RGB frame:
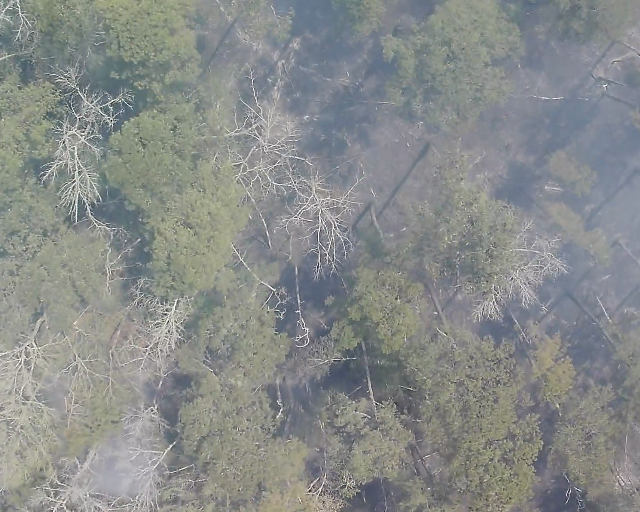
Thermal frame:
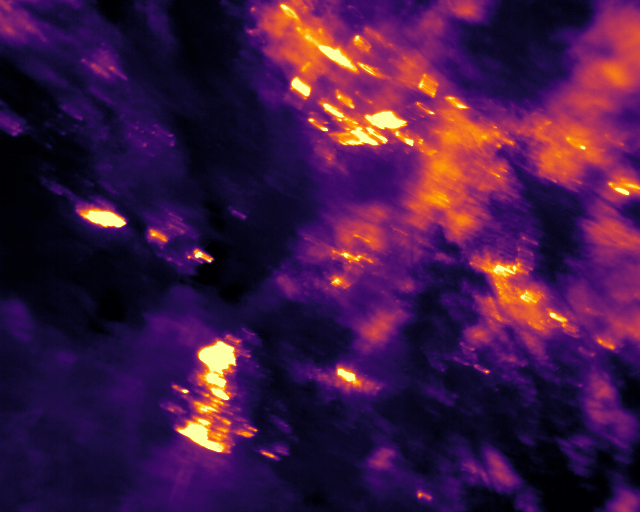
Captured: 2026-02-26 03:43:32
Pixels at or above 80 °C: 1819 (fraction of frame: 0.005551)